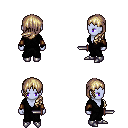
a pixel art fantasy rpg character, female body template, dark elf, purple skin, gray robe, gold greaves, white blonde left-swept hairstyle, cloth bracers, metal boots, dagger, four views (front, back, left, right), 2x2 character sprite sheet, small pixel art, hard edges, no anti-aliasing